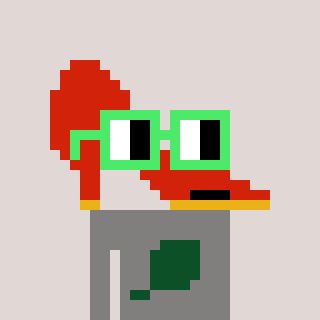
a pixel art character with square light green glasses, a highheel-shaped head and a bluegrey-colored body on a warm background